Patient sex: M
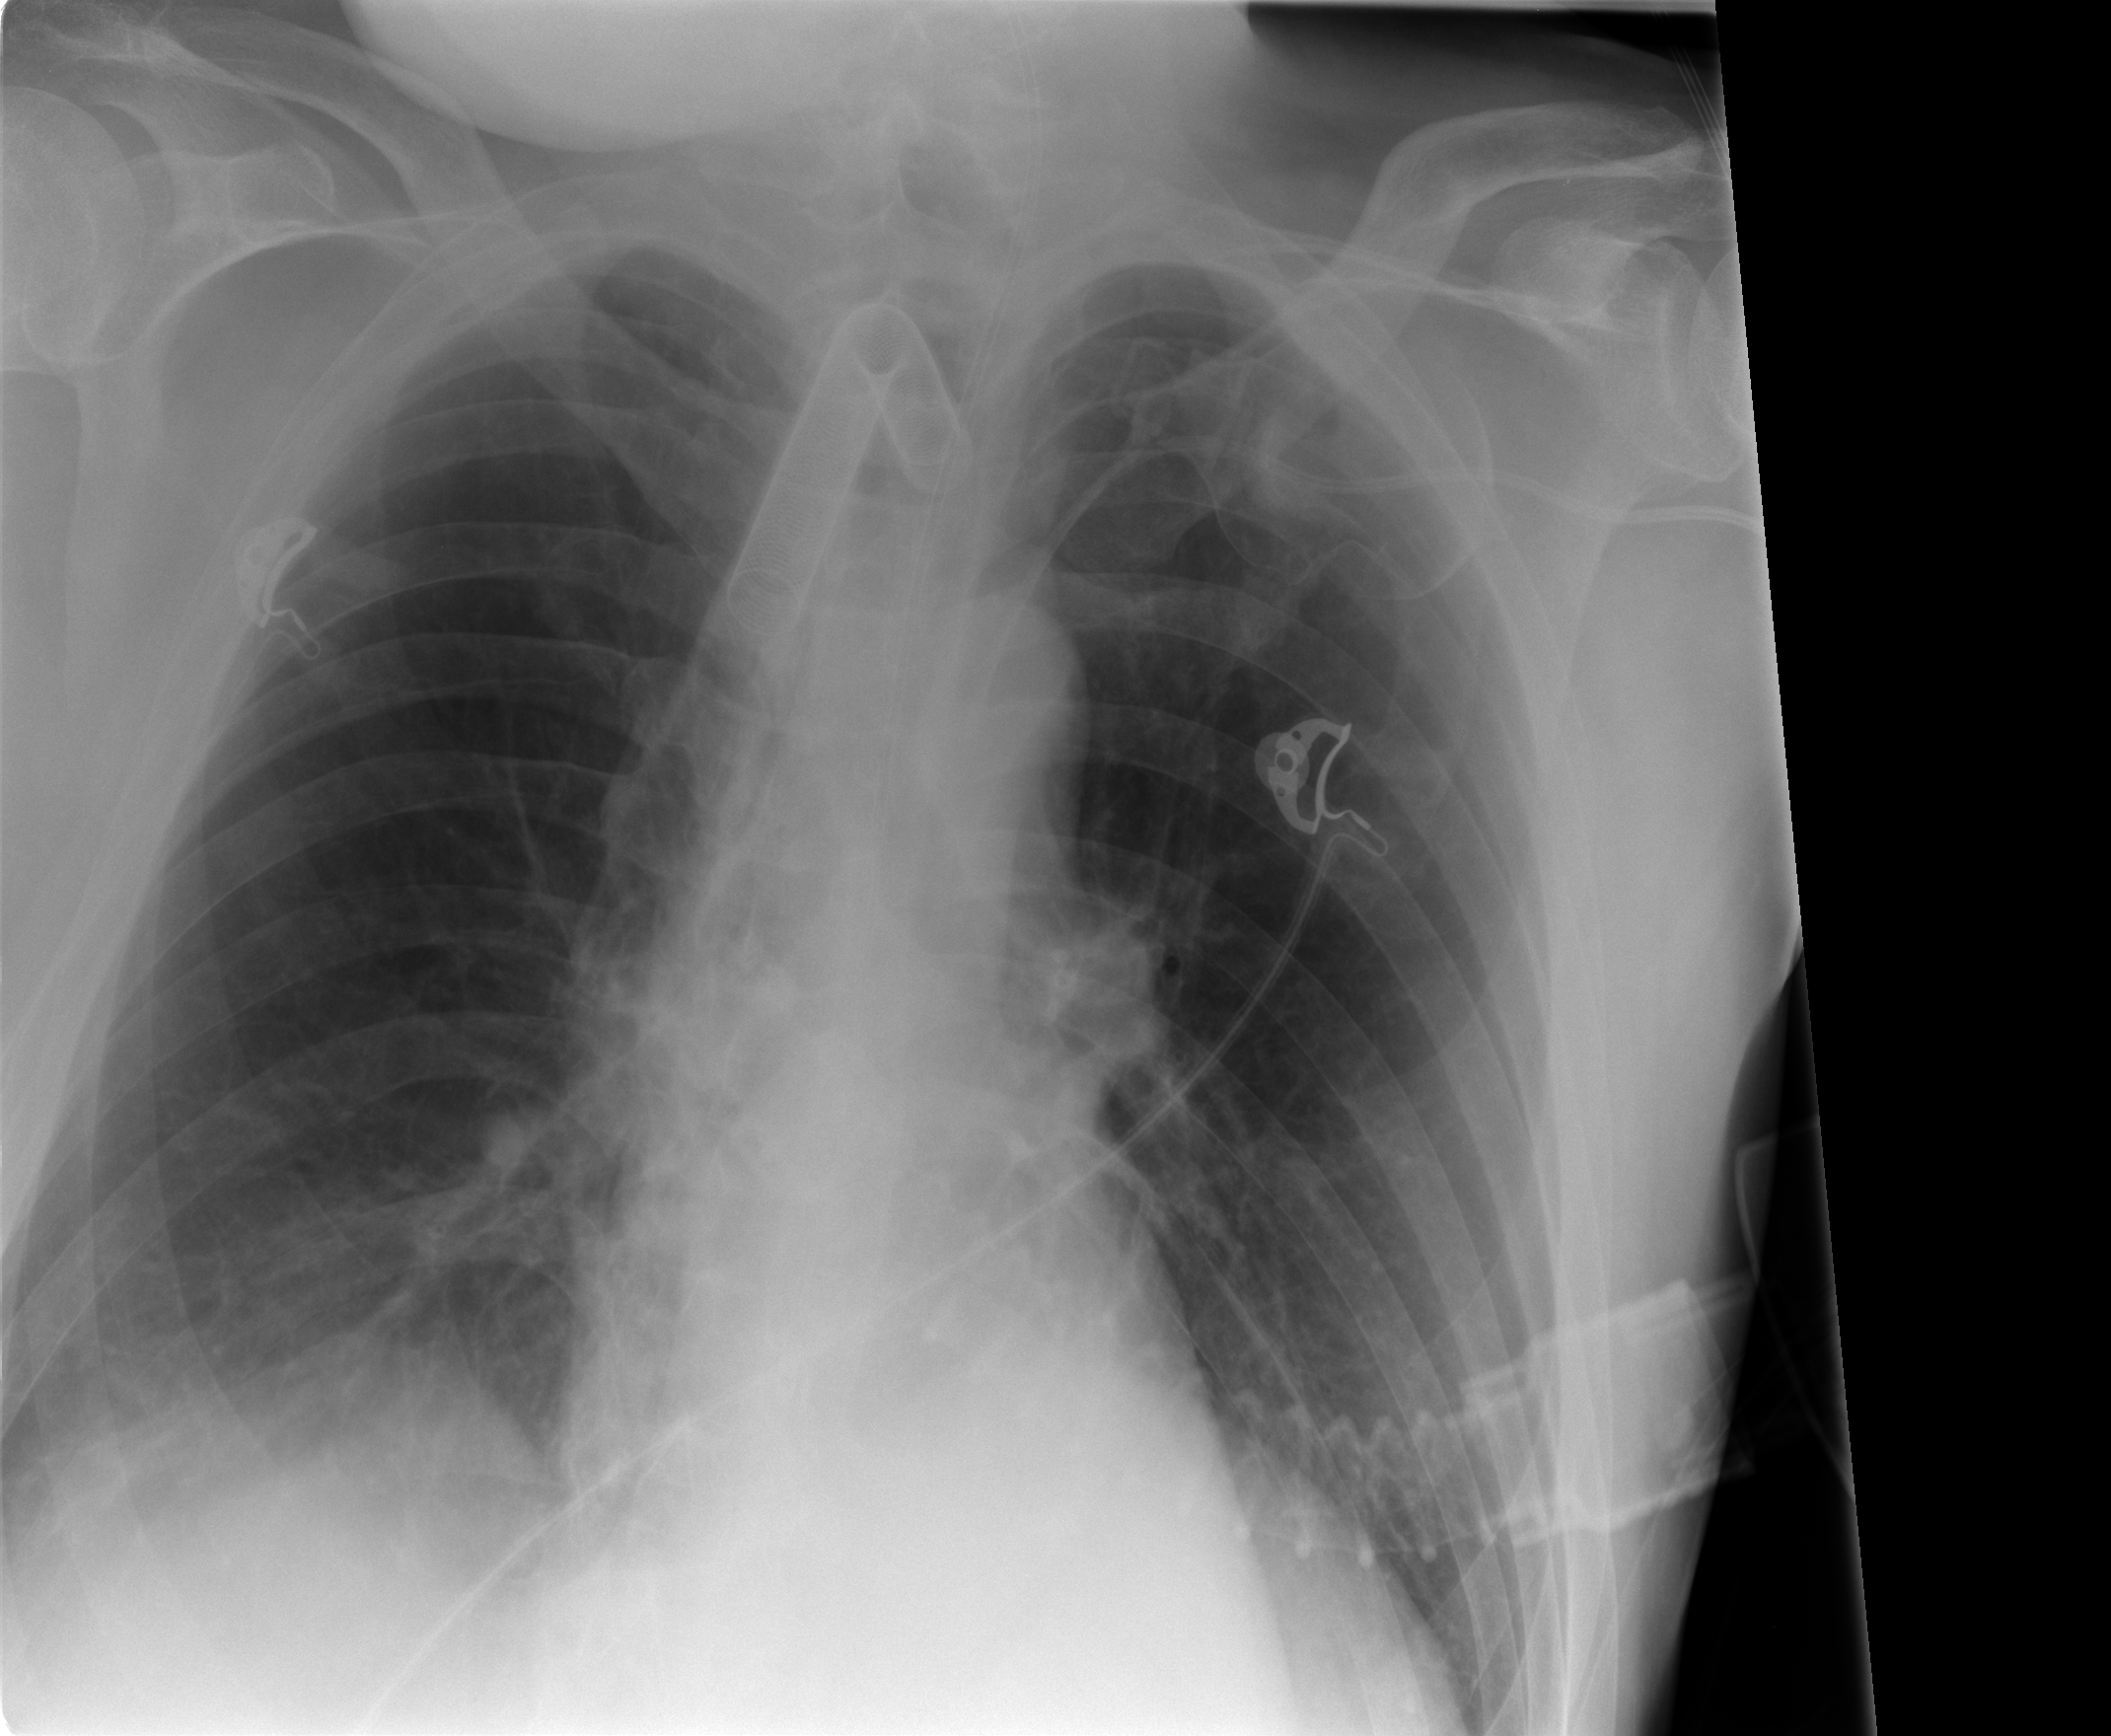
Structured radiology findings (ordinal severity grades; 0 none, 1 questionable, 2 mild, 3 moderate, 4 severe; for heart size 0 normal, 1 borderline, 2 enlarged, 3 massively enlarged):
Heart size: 0
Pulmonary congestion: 0
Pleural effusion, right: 0
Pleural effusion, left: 0
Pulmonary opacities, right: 0
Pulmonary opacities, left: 0
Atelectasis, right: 2
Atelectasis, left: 2